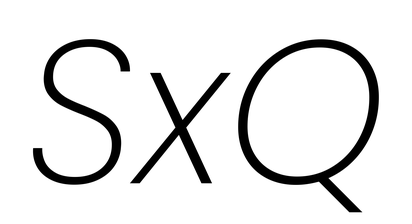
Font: Poppins-ExtraLightItalic